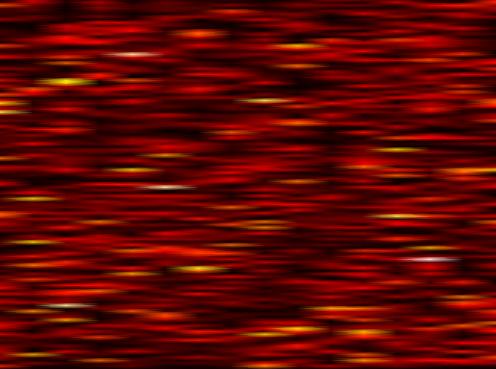
Label: WOLA